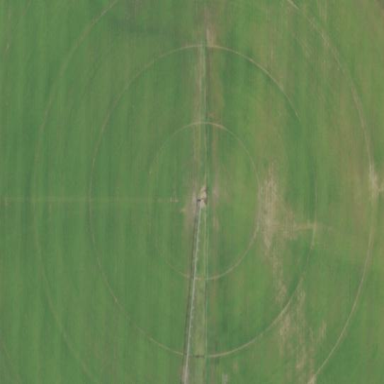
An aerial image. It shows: Farmland with irrigation circle.